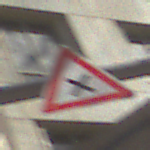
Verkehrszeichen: KreuzungOderEinmuendung
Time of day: MorningAfternoon
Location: Outdoor (Urban)
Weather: PartlyCloudy
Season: NotSpecified
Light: Natural